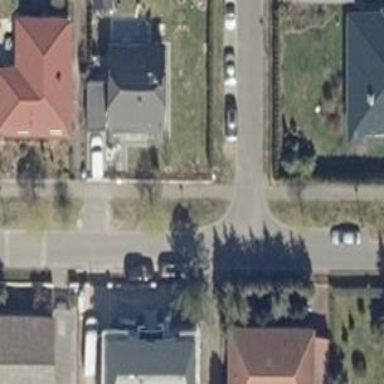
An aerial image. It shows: Residential road.